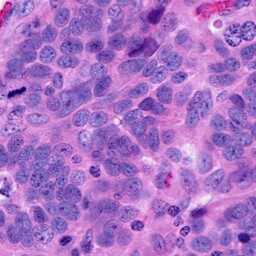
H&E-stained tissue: Ovarian